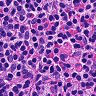
Metastatic tissue present: no